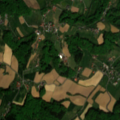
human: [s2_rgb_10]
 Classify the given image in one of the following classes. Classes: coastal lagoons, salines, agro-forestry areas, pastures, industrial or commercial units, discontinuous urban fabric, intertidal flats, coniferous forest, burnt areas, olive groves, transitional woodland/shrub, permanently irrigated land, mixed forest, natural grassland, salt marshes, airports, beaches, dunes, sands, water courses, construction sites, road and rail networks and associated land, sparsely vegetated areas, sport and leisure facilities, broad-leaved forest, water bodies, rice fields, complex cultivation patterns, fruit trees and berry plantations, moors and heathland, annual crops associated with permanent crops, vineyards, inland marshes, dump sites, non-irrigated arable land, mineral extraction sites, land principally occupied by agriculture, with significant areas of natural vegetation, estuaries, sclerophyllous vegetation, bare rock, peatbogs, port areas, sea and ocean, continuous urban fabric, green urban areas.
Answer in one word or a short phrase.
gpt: non-irrigated arable land, complex cultivation patterns, broad-leaved forest